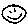
Label: smiley face